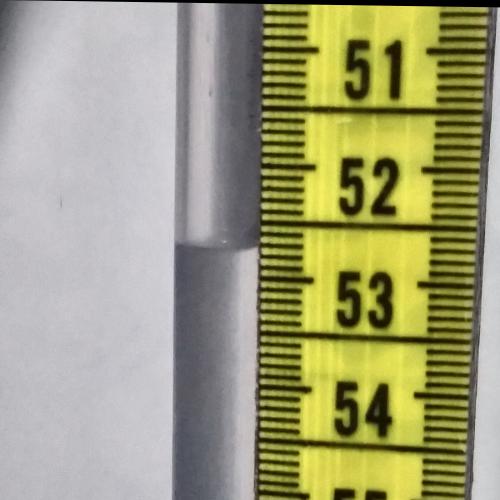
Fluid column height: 52.7 cm